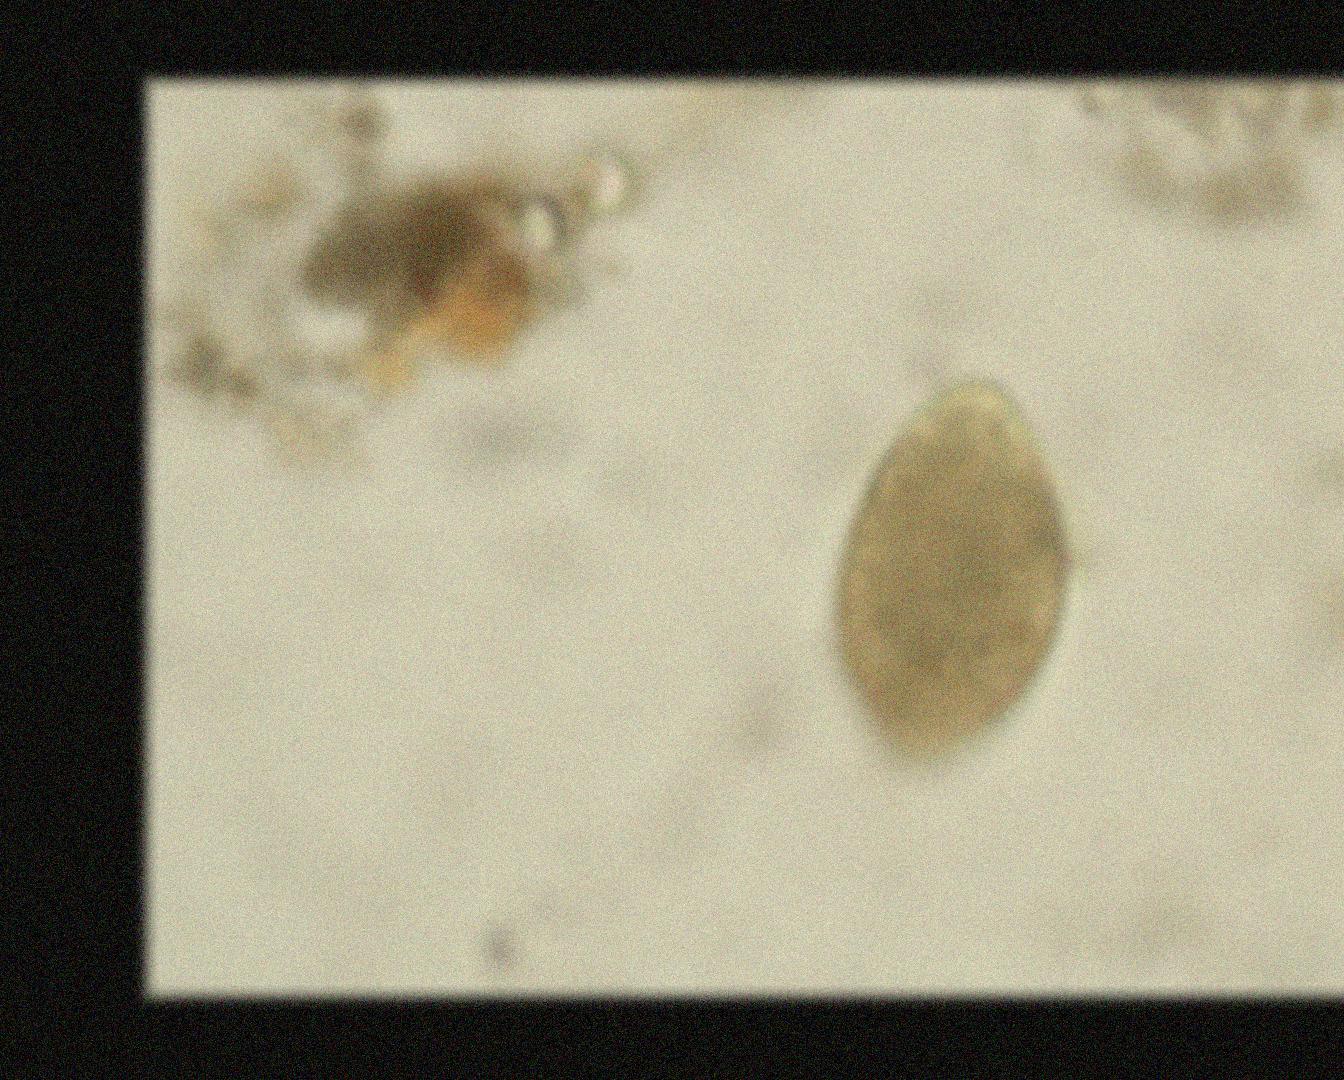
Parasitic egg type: Fasciolopsis buski